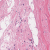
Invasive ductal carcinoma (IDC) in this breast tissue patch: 0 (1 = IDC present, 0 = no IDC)